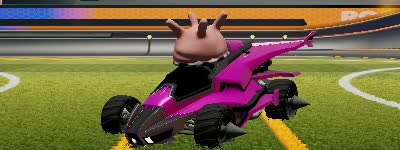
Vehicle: aftershock